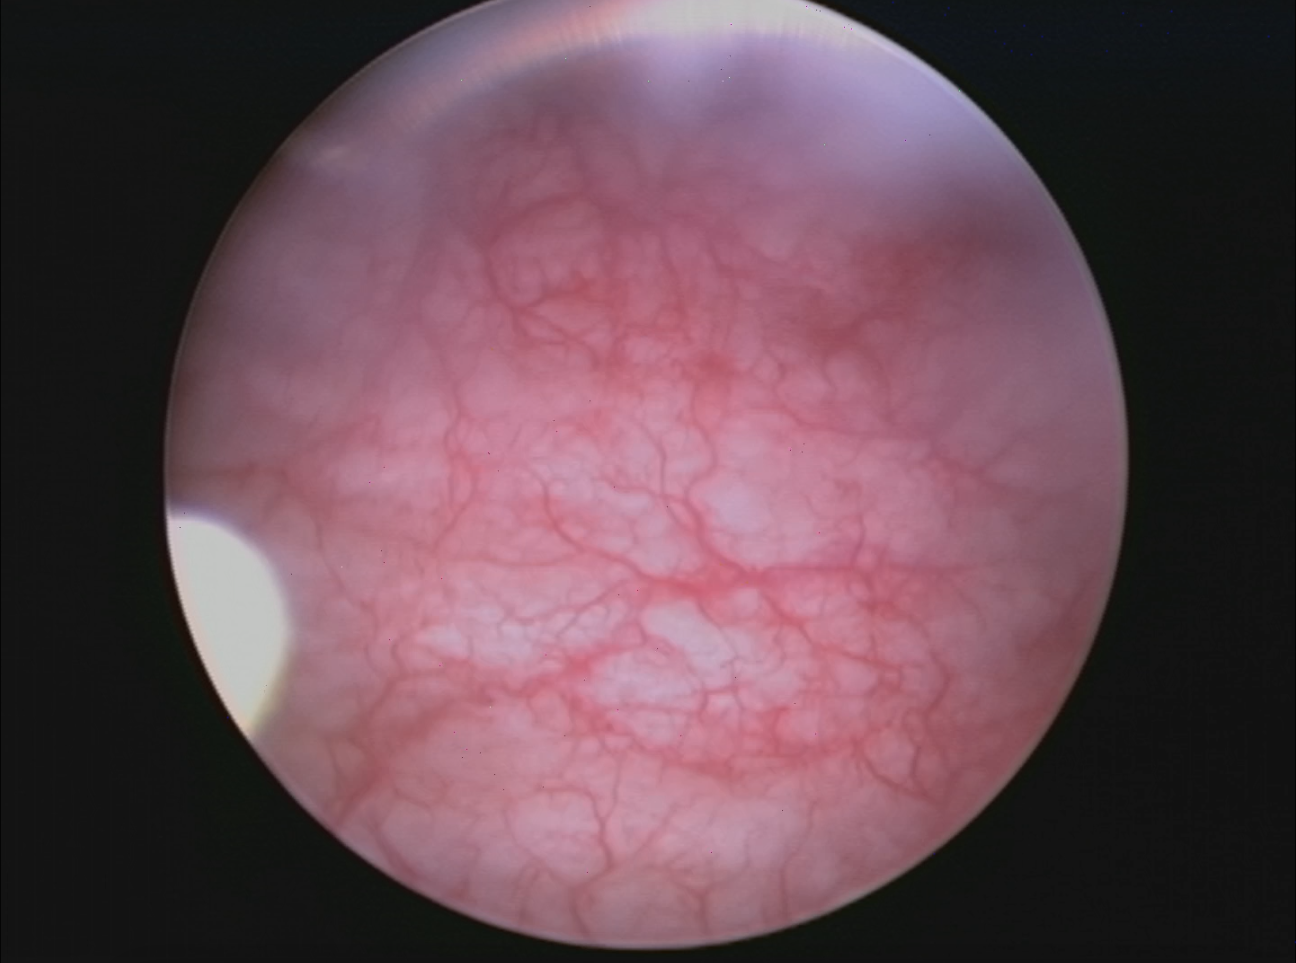
Modality: WLC
Class: Normal mucosa
Lesion: L0
Bladder cancer association: No